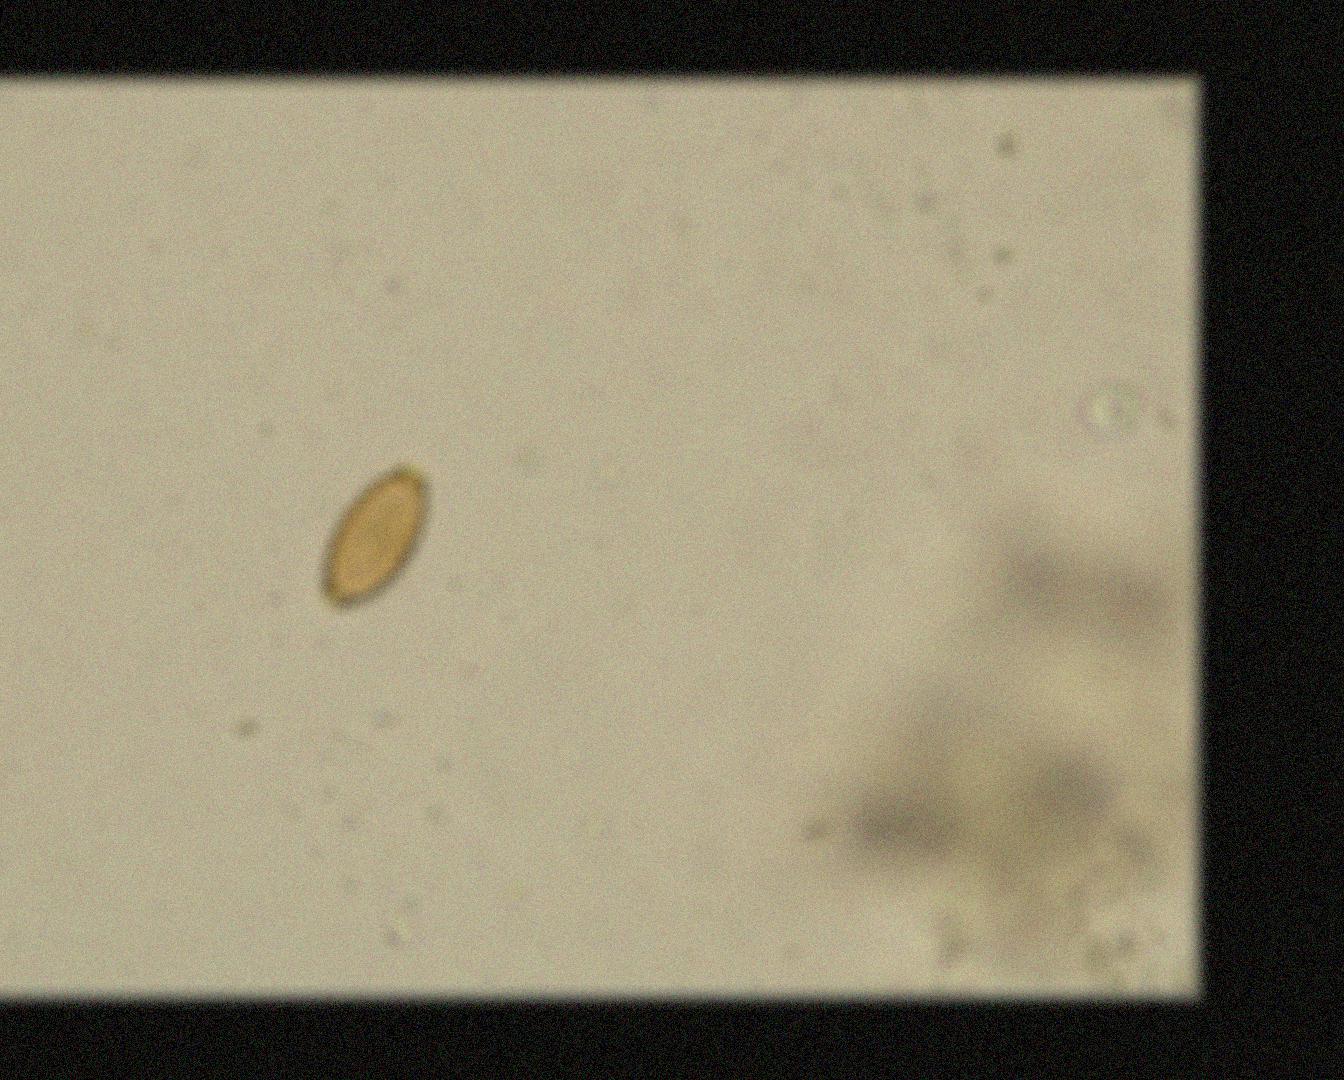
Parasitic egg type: Trichuris trichiura